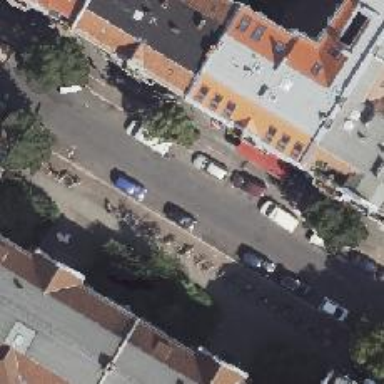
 with the right side having dedicated lane and the left side allowing half-on-kerb parking."